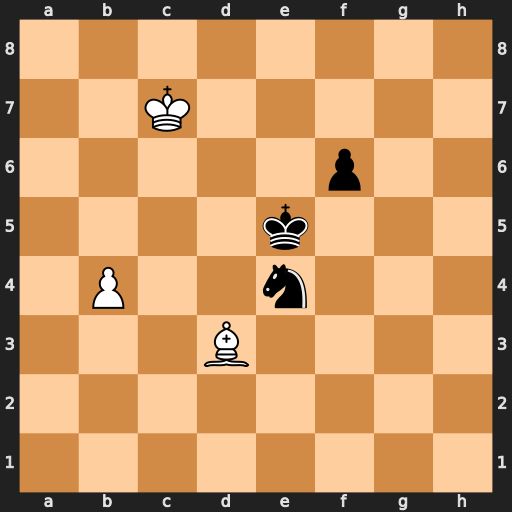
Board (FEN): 8/2K5/5p2/4k3/1P2n3/3B4/8/8
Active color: w
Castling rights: -
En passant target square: -
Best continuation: Bxe4 Kxe4 b5